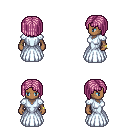
a pixel art fantasy rpg character, female body template, human, dark skin, underdress, magenta pants, pink pageboy hairstyle, bracelets, four views (front, back, left, right), 2x2 character sprite sheet, small pixel art, hard edges, no anti-aliasing